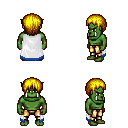
a pixel art fantasy rpg character, male body template, orc, green skin, white trimmed cape, gold greaves, blonde plain hairstyle, four views (front, back, left, right), 2x2 character sprite sheet, small pixel art, hard edges, no anti-aliasing